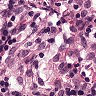
Metastatic tissue present: no